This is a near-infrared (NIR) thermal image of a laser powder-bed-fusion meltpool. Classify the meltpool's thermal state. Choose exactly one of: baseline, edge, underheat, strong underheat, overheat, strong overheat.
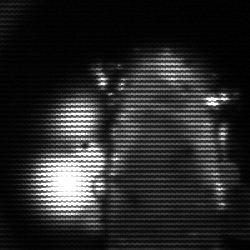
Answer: strong underheat